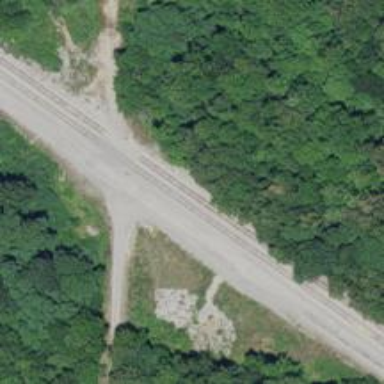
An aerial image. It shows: Railway spur service.